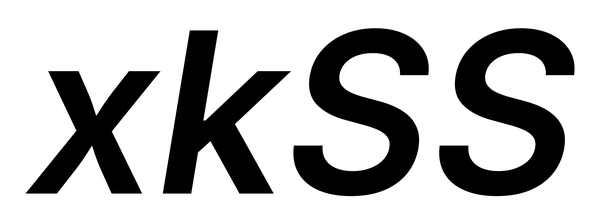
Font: Inter-Italic_SemiBold_Italic